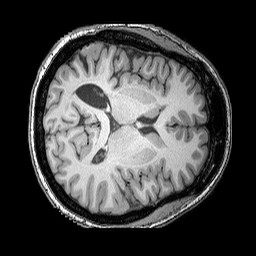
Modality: T1w
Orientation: axial
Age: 29
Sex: female
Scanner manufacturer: siemens
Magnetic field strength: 3 T
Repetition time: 2.25 s
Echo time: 0.00411 s